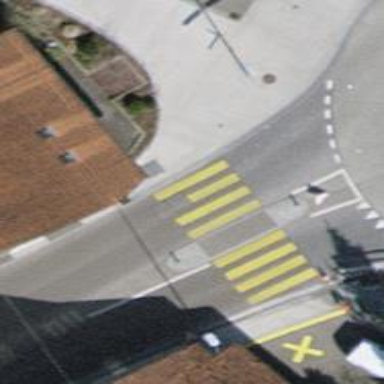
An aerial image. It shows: Uncontrolled crossing with central island on the road.